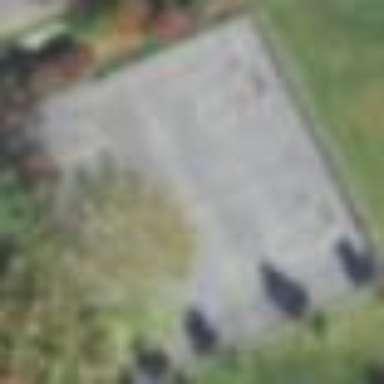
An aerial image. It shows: Basketball court on pitch.